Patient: sex M, age 42
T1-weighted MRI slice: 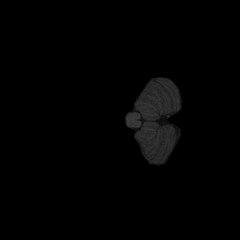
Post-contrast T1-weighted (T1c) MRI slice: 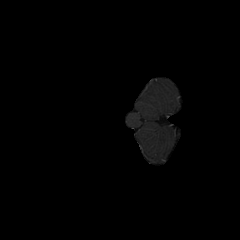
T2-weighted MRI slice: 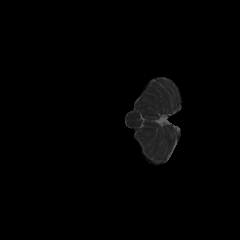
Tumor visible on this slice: no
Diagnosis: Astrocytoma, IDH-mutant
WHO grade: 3